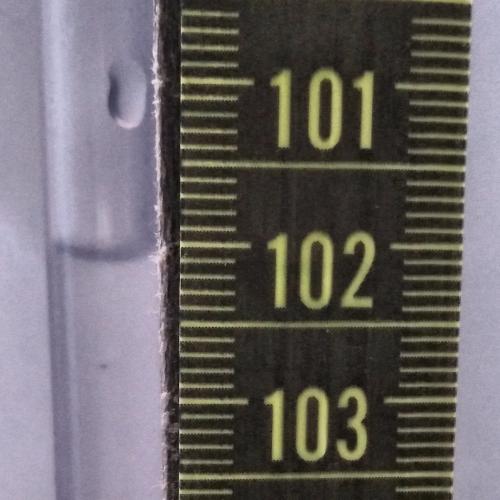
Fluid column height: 102.1 cm